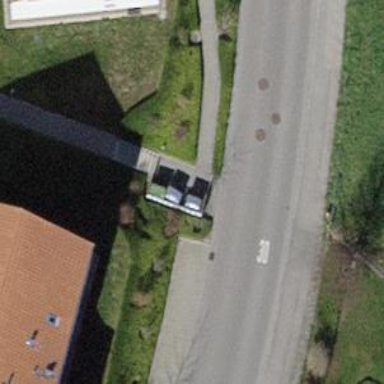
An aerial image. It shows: Concrete path.